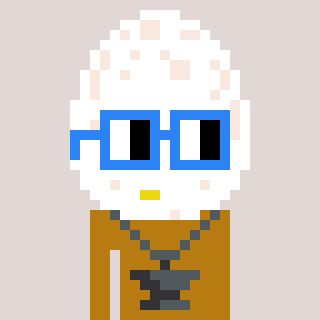
a pixel art character with square blue glasses, a egg-shaped head and a gold-colored body on a warm background